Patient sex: M
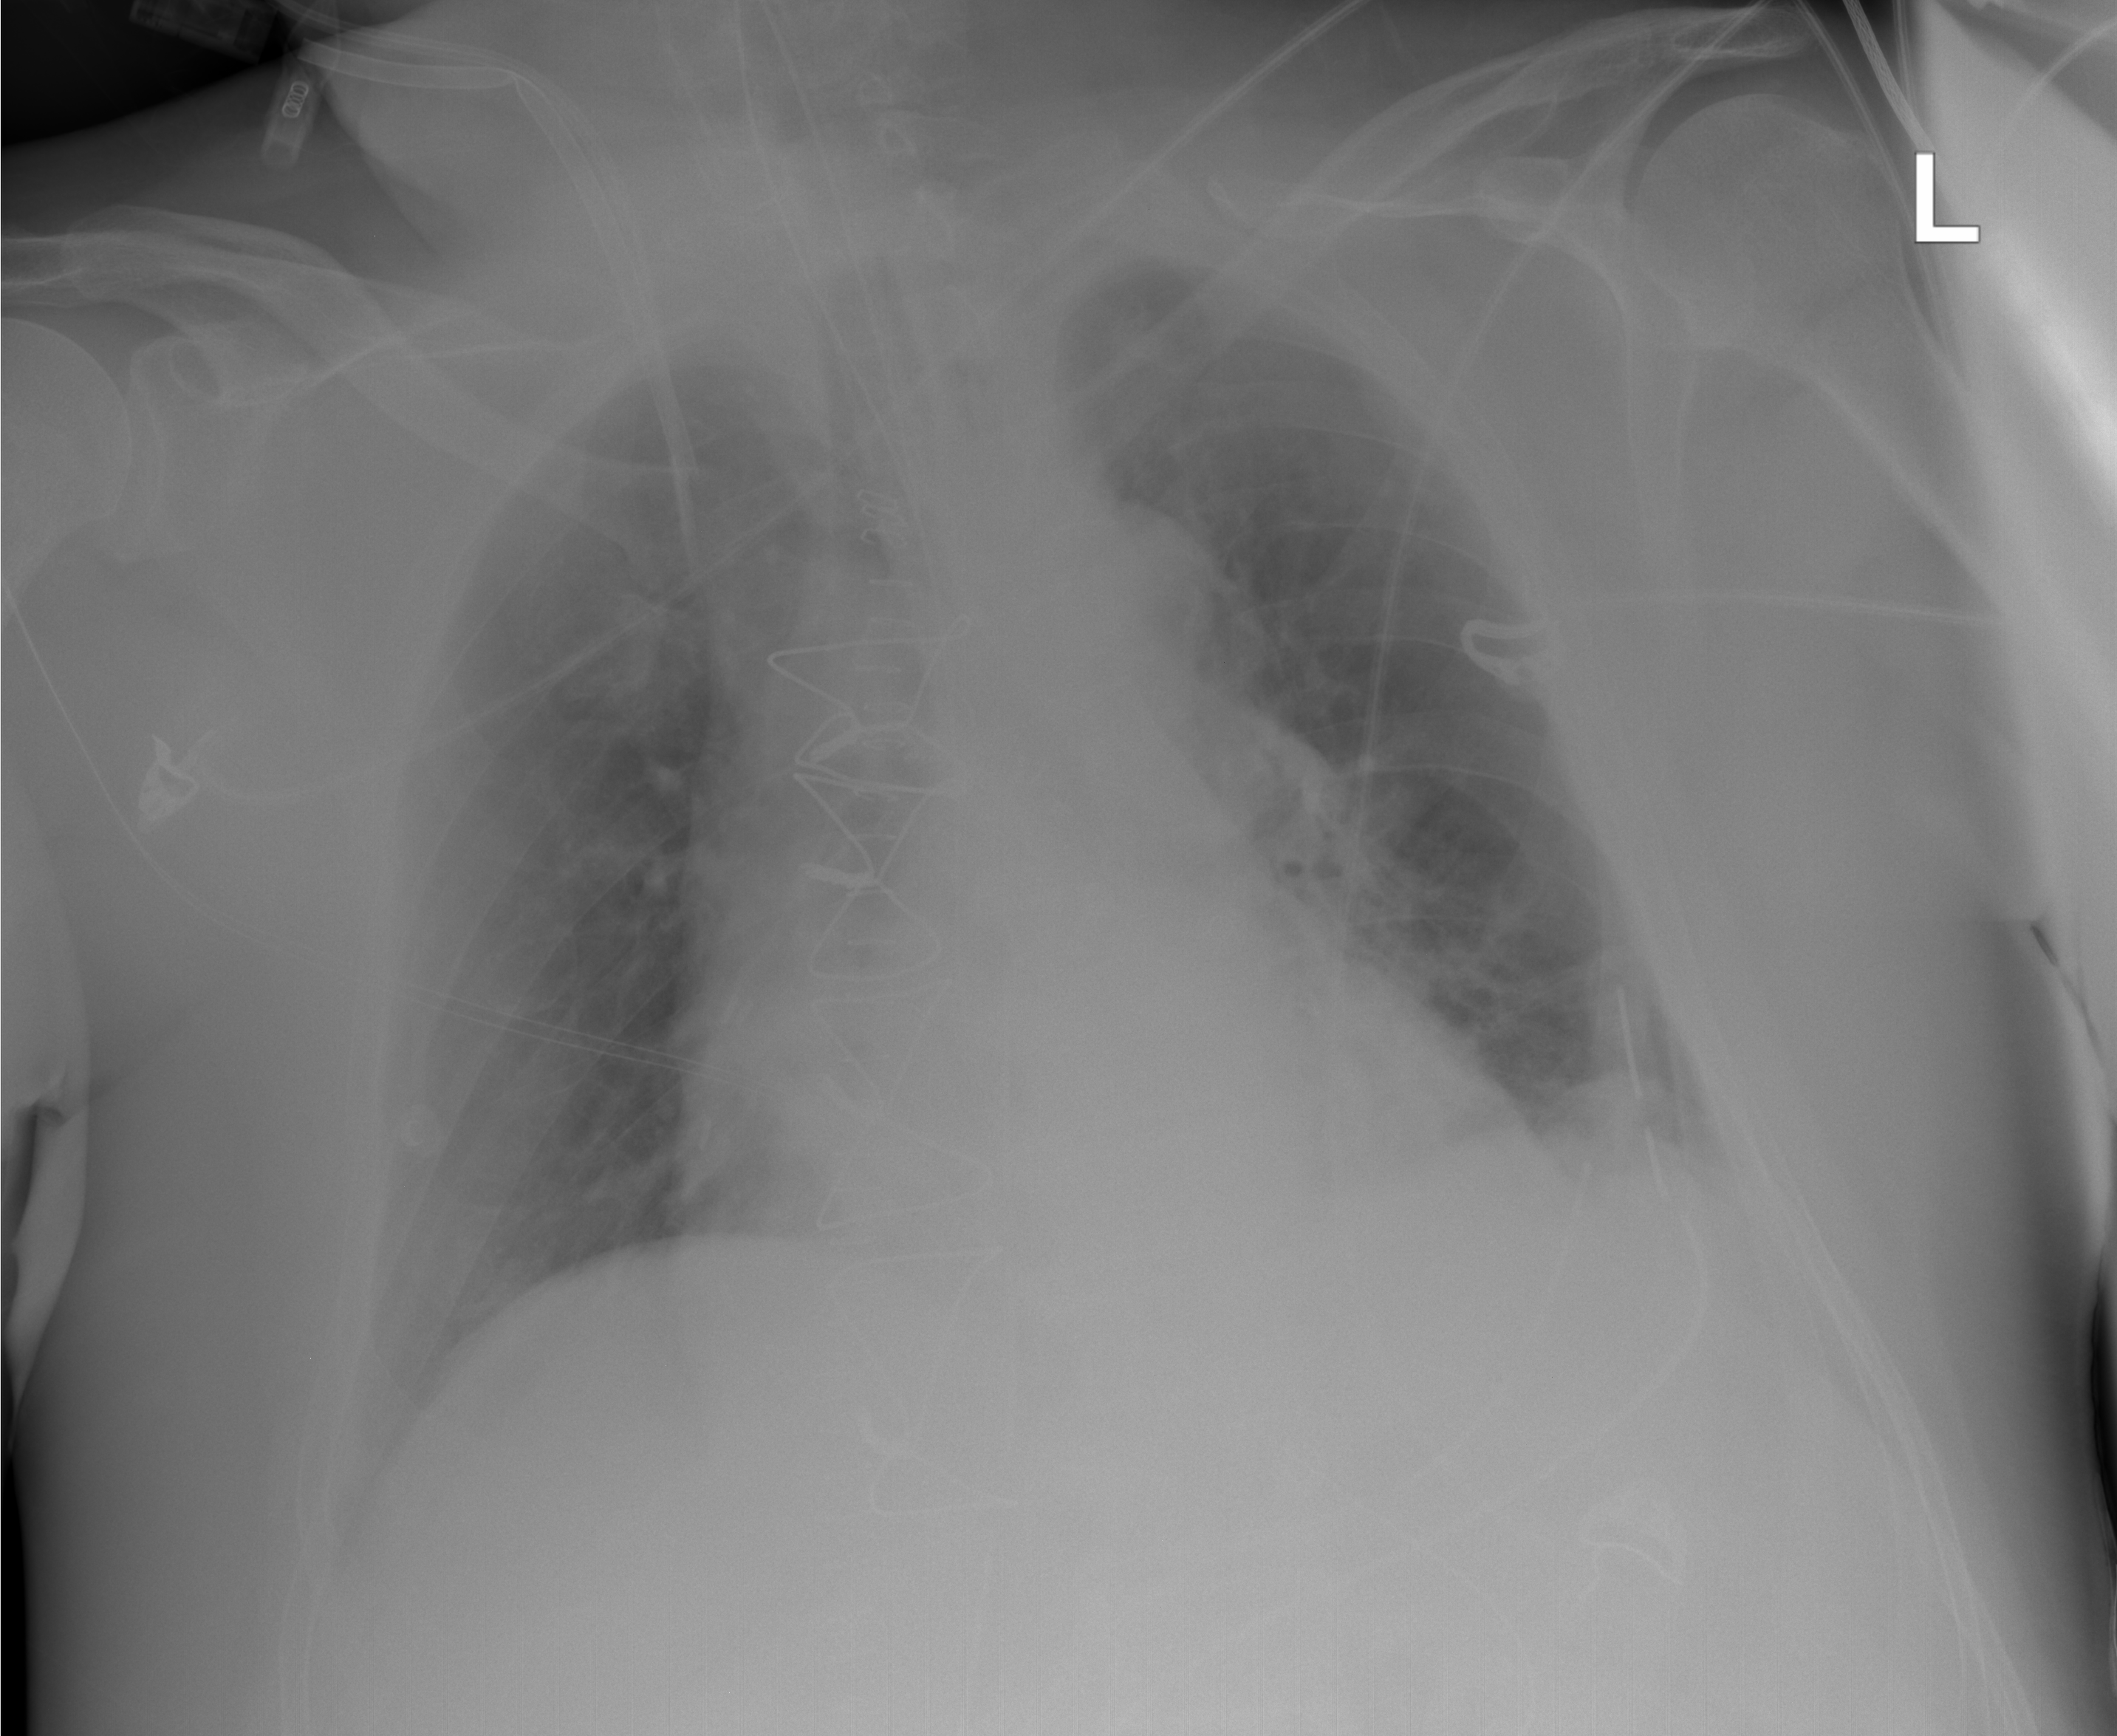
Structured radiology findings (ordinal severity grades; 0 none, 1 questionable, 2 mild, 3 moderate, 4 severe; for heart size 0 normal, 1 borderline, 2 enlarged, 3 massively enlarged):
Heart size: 2
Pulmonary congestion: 0
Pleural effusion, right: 0
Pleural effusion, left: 0
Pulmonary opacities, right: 0
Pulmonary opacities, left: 0
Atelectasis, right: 0
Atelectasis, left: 2